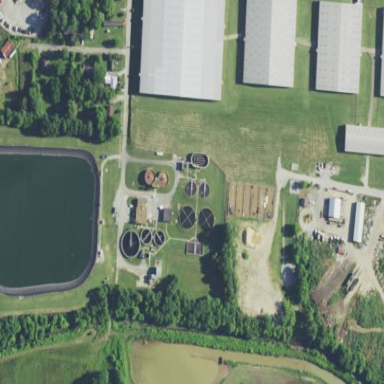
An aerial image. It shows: View of wastewater plant.